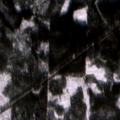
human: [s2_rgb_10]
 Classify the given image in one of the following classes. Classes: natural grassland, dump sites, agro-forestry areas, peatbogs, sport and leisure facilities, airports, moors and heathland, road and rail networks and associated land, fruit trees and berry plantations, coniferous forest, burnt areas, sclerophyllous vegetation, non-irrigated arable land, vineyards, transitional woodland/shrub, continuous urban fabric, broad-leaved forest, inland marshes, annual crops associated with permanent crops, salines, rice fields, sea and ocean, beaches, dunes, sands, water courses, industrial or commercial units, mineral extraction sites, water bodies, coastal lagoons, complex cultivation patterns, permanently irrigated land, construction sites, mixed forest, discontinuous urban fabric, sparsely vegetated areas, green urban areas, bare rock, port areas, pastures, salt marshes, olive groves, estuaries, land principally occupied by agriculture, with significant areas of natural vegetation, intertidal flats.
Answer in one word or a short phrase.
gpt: coniferous forest, mixed forest, transitional woodland/shrub